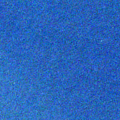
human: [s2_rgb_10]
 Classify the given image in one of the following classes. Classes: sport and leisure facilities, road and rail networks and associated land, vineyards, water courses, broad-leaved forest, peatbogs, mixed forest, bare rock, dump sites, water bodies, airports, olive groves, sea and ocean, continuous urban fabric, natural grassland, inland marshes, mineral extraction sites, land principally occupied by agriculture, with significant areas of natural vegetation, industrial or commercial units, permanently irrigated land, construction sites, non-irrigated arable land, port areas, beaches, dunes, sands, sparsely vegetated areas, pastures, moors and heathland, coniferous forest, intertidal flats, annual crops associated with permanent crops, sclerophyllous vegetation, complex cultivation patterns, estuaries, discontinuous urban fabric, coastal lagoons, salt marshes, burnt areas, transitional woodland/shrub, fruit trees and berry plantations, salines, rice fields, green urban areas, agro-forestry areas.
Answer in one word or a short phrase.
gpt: sea and ocean